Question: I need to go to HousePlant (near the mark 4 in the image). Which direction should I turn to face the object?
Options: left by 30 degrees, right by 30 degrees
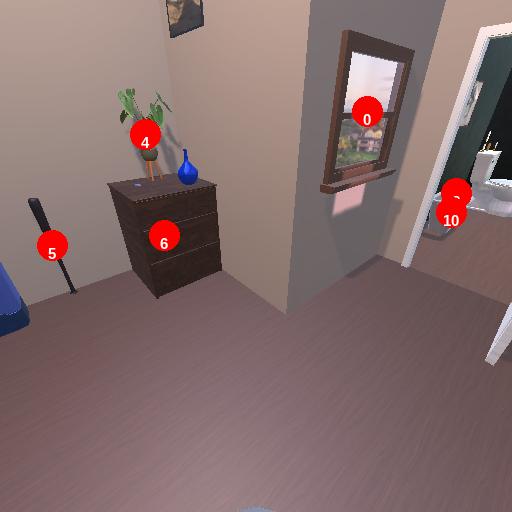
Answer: left by 30 degrees